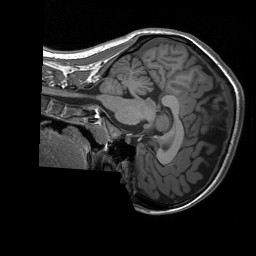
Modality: T1w
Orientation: sagittal
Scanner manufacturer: siemens
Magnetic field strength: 3 T
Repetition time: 1.76 s
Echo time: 0.0022 s